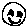
Label: smiley face